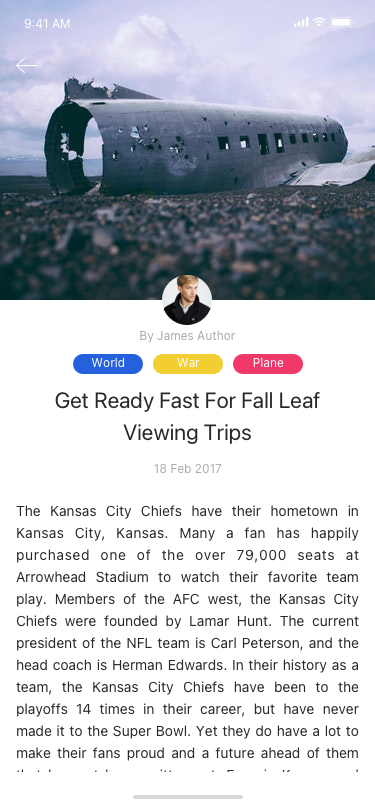
Text in this UI design:
The Kansas City Chiefs have their hometown in Kansas City, Kansas. Many a fan has happily purchased one of the over 79,000 seats at Arrowhead Stadium to watch their favorite team play. Members of the AFC west, the Kansas City Chiefs were founded by Lamar Hunt. The current president of the NFL team is Carl Peterson, and the head coach is Herman Edwards. In their history as a team, the Kansas City Chiefs have been to the playoffs 14 times in their career, but have never made it to the Super Bowl. Yet they do have a lot to make their fans proud and a future ahead of them that has not been written yet. Fans in Kansas and around the country are not ready to give up hope for their favorite team, and wear their Kansas City Chiefs jerseys as proof of their commitment as fans.

Many fans were sad to see that Dick Vermeil has left the Kansas City Chiefs as coach. His five seasons as coach are over, and it was hard for him to say goodbye, yet he felt it was time to pursue other things in his life. It is now up to head coach, Herman Edwards to see what next year’s season will be like. It will be interesting to see where he can take the Kansas City Chiefs. There are bound to be some changes both in the team roster and in the way the team is coached in the coming months. Fans will be watching closely and hoping that this year is the one that the Kansas City Chiefs will make it to the Super Bowl.

In addition to playing football, both the players and the Kansa City Chiefs organization put forth a lot of effort for charitable events and causes. For instance, this past season, the Kansas City Chiefs raised over fourteen million dollars for various charities. It is interesting to note that many of the players take their own time to support and help charities of their own choices, as well.

Of course, fans all over Kansas are anxious to display their support for their team, and proudly wear the red and white colors of the Kansas City Chiefs. The online Pro Shop even sells a Kansas City Chiefs cookbook that is said to contain some very good recipes for fans to try.

Kansas City Chief fans will be cheering them on all the way. Go Chiefs!
Get Ready Fast For Fall Leaf Viewing Trips
World
War
Plane
18 Feb 2017
By James Author